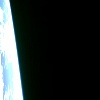
Label: space